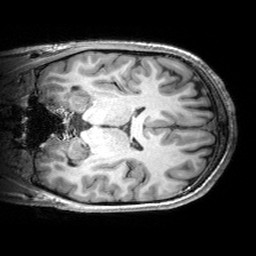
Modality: T1w
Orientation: coronal
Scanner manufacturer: siemens
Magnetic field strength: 3 T
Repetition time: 2.53 s
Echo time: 0.00299 s